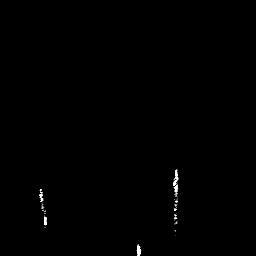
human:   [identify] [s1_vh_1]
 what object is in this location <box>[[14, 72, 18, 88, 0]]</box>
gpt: <ref>1 small ship at the bottom left</ref>